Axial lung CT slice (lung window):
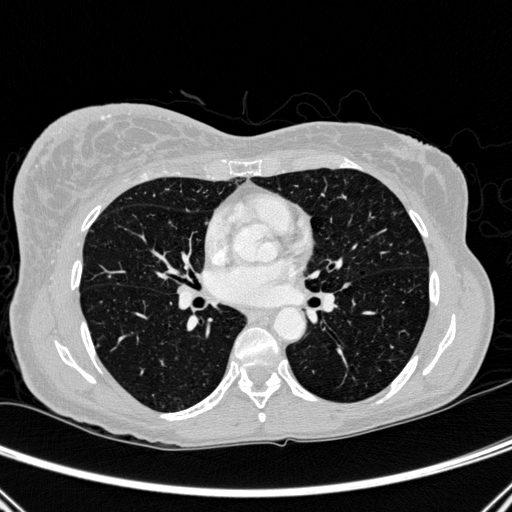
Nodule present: no